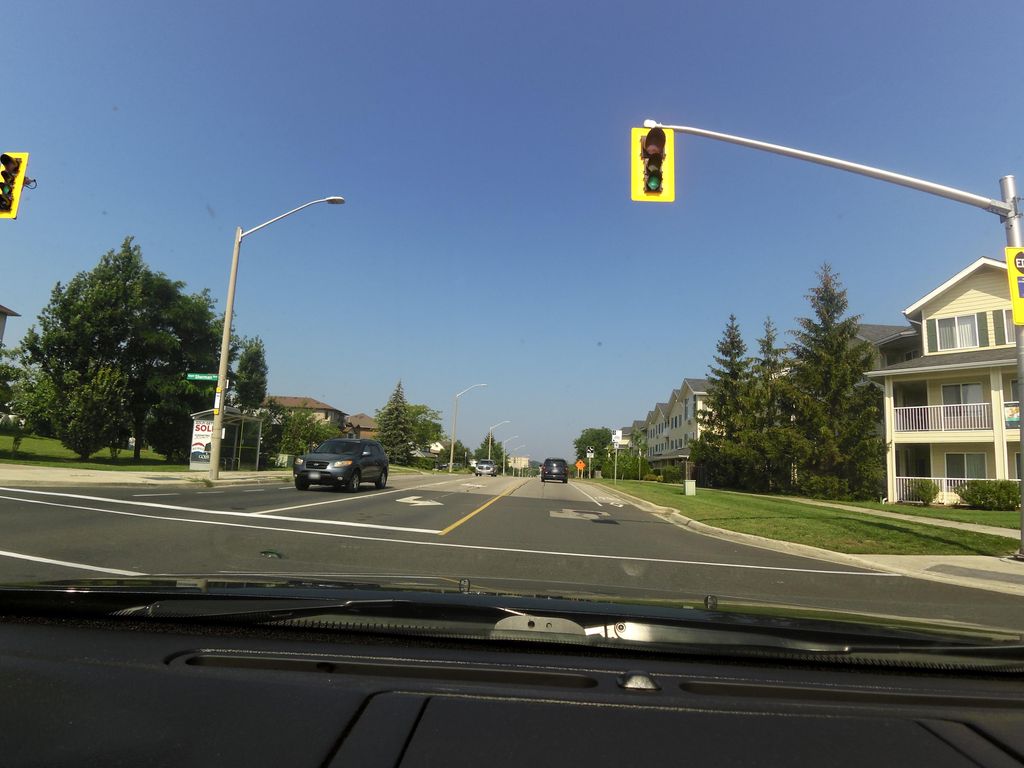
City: hamilton